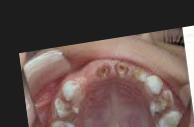
Condition: Caries